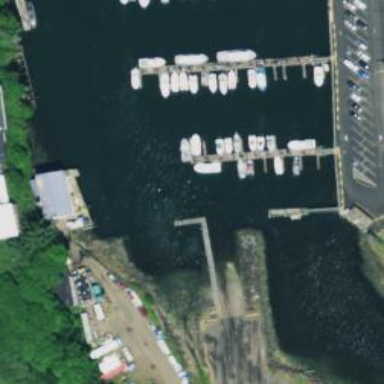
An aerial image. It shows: Man-made pier.